Question: I'm using the plot() function in rstudio for deploying a xy plot... but what's displayed looks like an odd, unsorted boxplot.
Here is the code I use:
'''
file = "/Users/Mike/OneDrive - Quantium/Training/Stanford/Chapter 2/Auto.csv"
Auto=read.csv(file)
plot(Auto$horsepower
, Auto$mpg
, xlab="Horsepower"
, ylab="MPG"
, type="p")
'''
And here is what I get:

Note : if I change the order x and y, then the chart is OK.
Does anyone knows why plot() does this and how to get a proper xy plot?
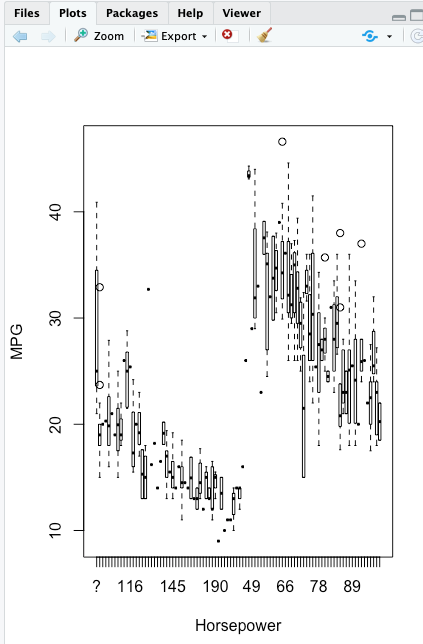
Answer: 'plot' defaults to boxplot if the x axis is factor and the y is numeric, and it defaults to xy plot if vice versa. For example:
'''
df<-data.frame(a=letters[c(1:5,1:5)],b=c(1:5,11:15))
plot(df$a,df$b)
'''
<URL>
'''
plot(df$b,df$a)
'''
<URL>
Looking at your x axis, which is not in order, I'm guessing that's your issue.
This should fix it:
'''
Auto$horsepower<-as.integer(Auto$horsepower)
'''